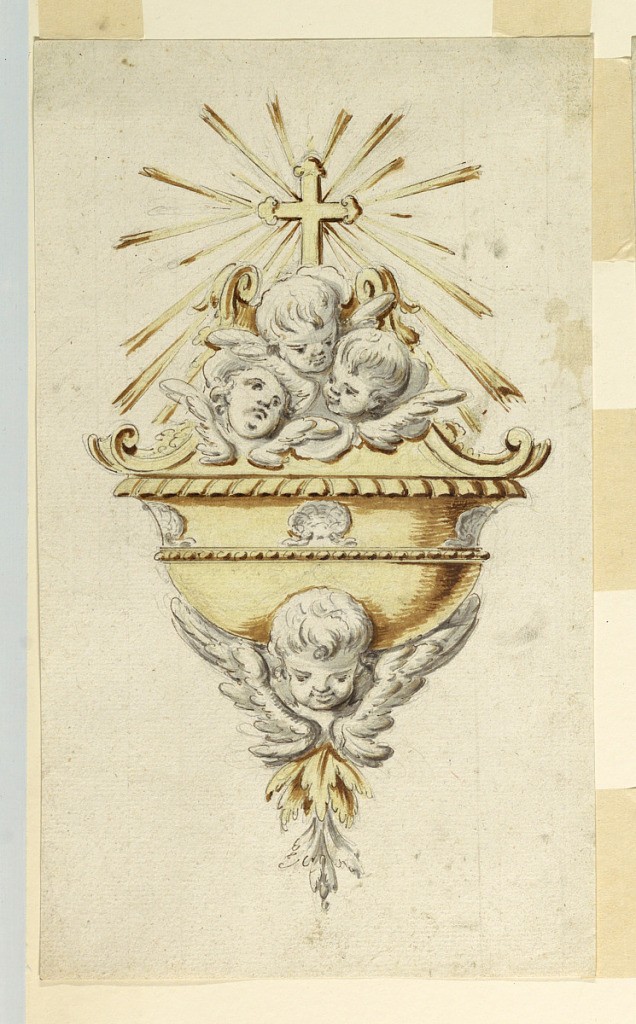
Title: Design for a Hot Water Spout
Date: late 18th century
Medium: Pen and ink, brush and sepia wash, gray, yellow watercolor, graphite on paper
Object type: Drawing
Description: Vertical rectangle. Design for a hot water spout, attached at a wall, intended to be executed in yellow and white metals. The bowl is supported by a cherub. Above is a pediment, with three cherubim inside and a cross with a glory on top.